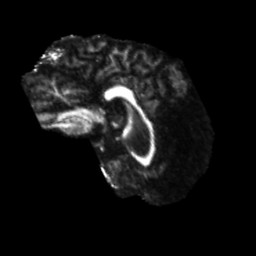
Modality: FA
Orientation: sagittal
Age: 49
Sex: male
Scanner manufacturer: siemens
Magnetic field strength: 3 T
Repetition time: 5.25 s
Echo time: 0.08 s